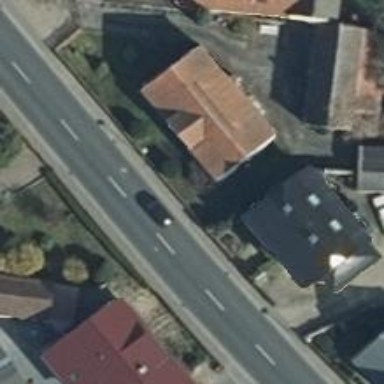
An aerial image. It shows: Simple and straightforward house.